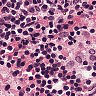
Metastatic tissue present: no